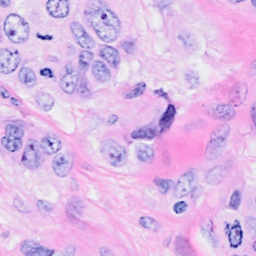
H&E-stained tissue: Breast